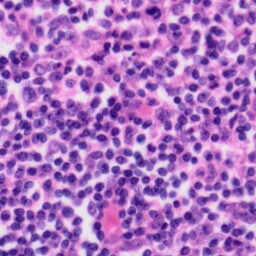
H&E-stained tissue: Tonsil